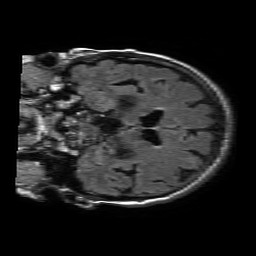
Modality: FLAIR
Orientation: coronal
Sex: female
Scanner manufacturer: philips
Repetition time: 11 s
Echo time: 0.125 s